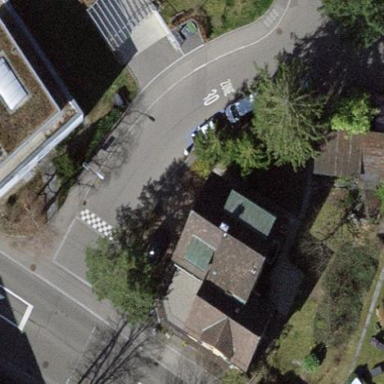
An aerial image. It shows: Gabled building.